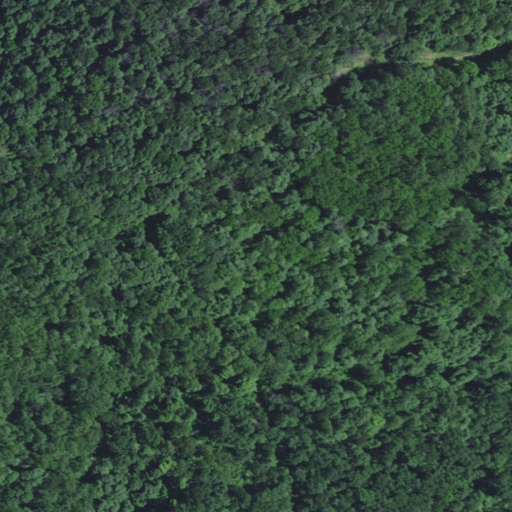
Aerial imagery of mountain in Kentucky named Dawson Knob containing only deciduous forest